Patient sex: M
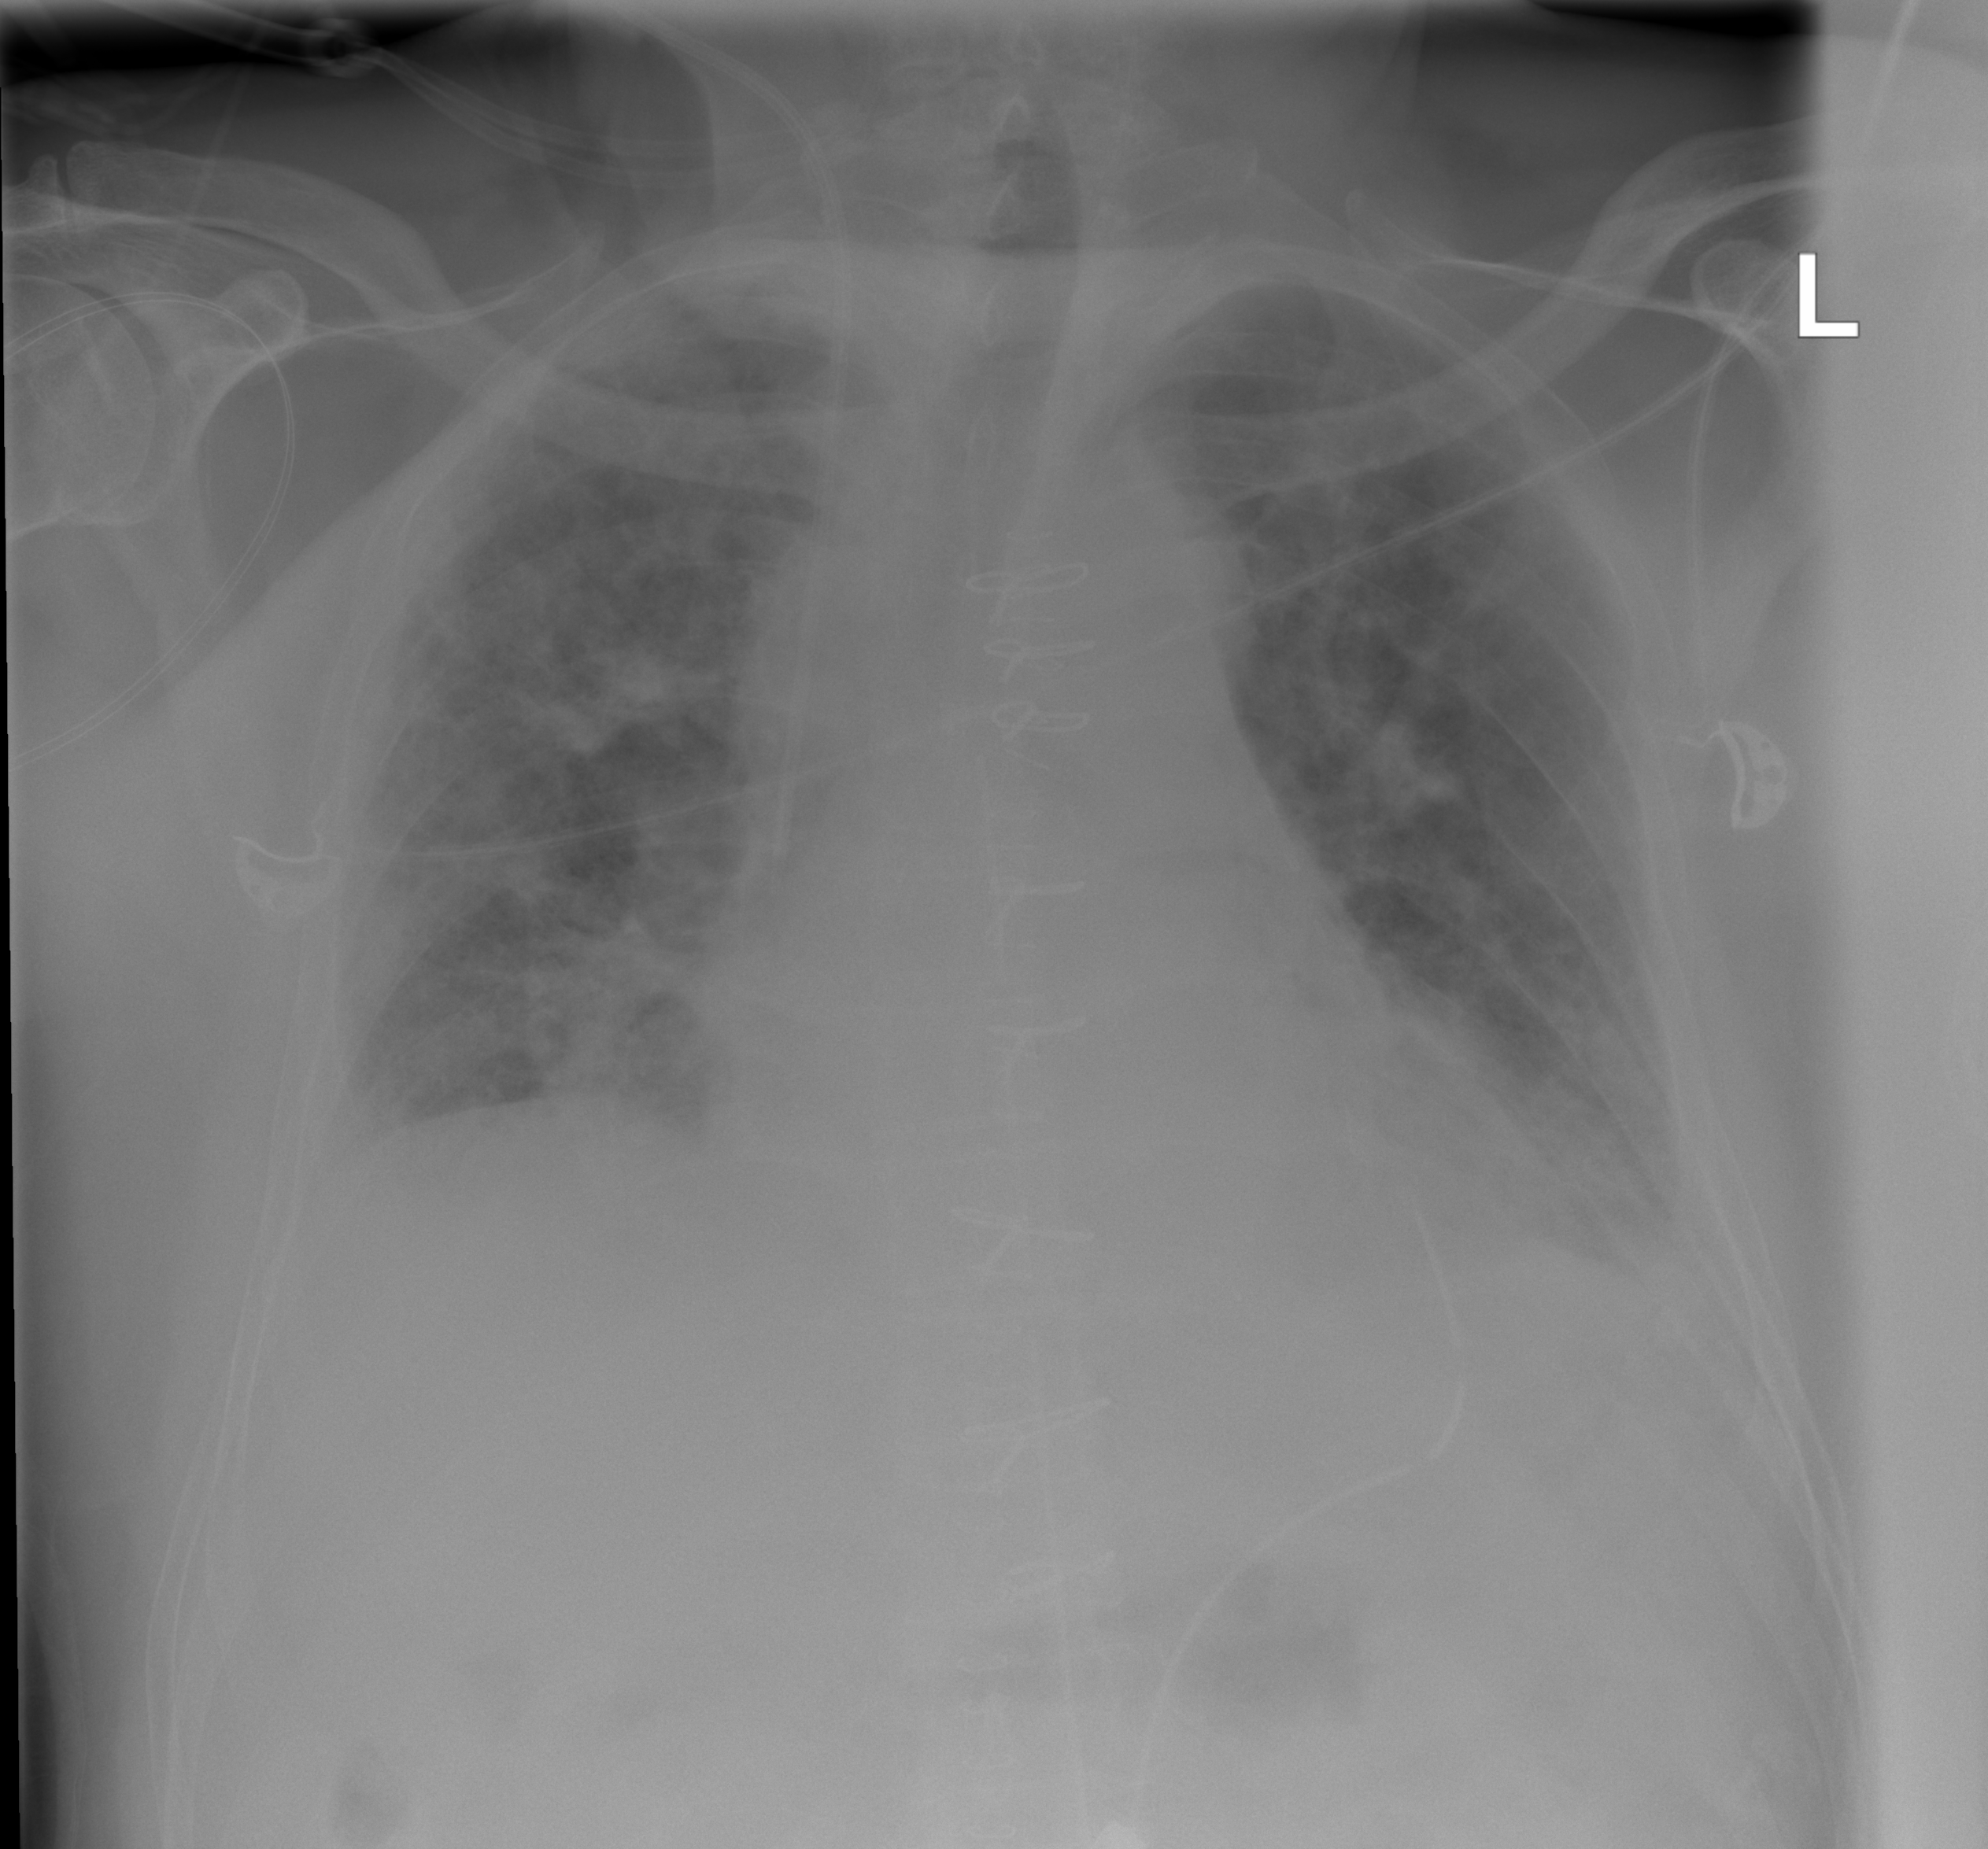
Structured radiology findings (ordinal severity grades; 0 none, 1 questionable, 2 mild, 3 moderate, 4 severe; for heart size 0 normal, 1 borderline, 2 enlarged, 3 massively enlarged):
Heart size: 0
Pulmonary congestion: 0
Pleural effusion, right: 1
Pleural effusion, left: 1
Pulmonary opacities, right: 3
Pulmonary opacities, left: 3
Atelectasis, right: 2
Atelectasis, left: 2